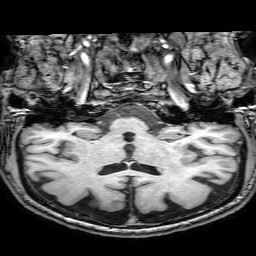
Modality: T1w
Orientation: sagittal
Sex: male
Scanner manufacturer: philips
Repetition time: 0.008271 s
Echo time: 0.00385 s